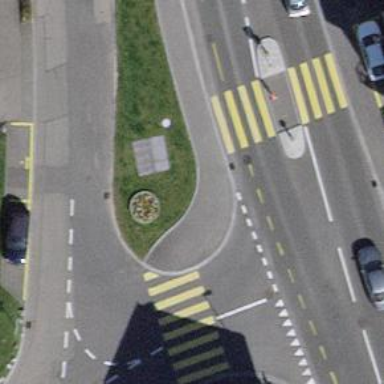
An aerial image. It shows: Sidewalk along the footway.